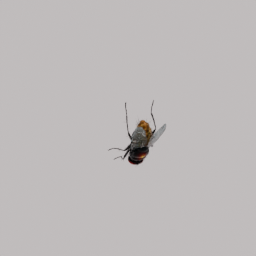
Label: animals